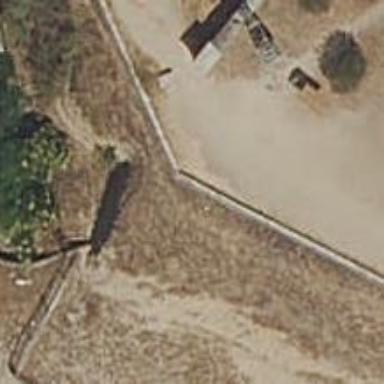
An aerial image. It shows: Fence is in the image.